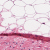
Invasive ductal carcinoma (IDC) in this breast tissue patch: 0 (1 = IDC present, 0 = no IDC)